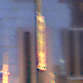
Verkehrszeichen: EndeZone20
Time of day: Night
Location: Outdoor (Urban)
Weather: PartlyCloudy
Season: NotSpecified
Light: Artificial